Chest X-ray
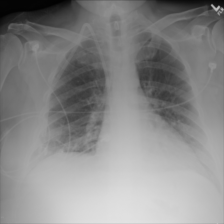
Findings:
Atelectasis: negative
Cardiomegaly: negative
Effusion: negative
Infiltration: positive
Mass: negative
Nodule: negative
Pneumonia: negative
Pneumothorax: negative
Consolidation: negative
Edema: negative
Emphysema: negative
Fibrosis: negative
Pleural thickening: negative
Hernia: negative